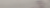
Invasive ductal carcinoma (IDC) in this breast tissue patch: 0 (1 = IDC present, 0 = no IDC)